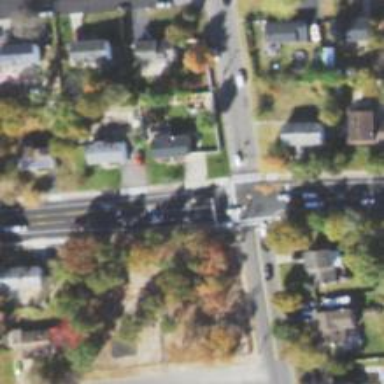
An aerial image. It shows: Marked crossing on the road.